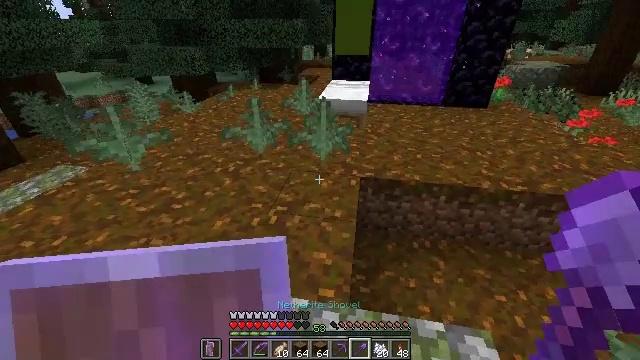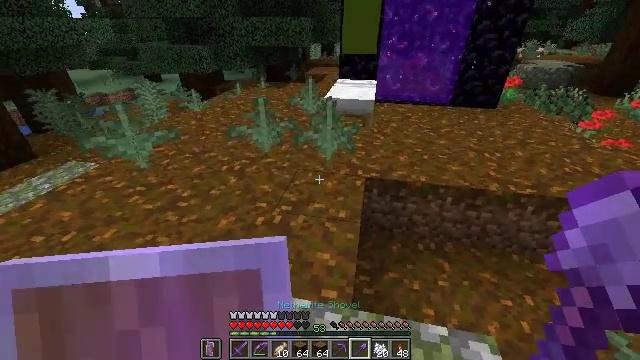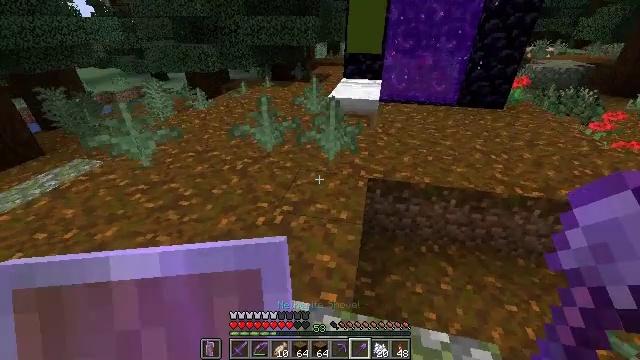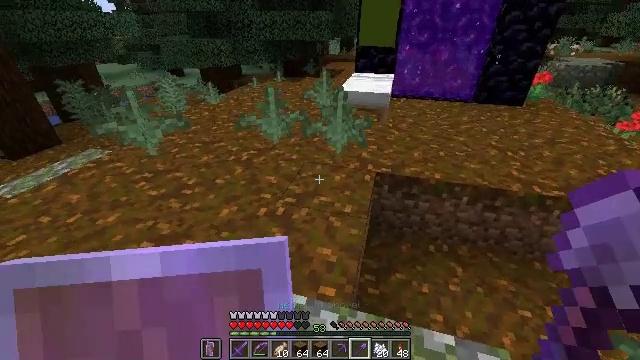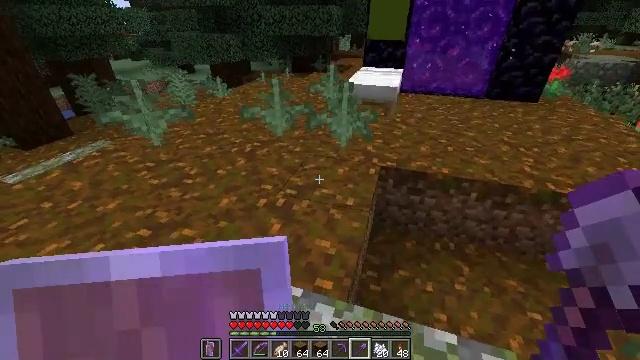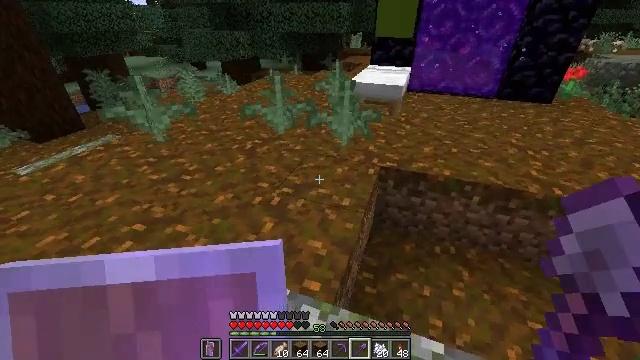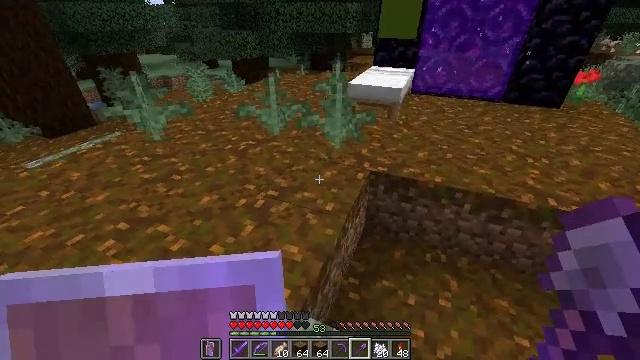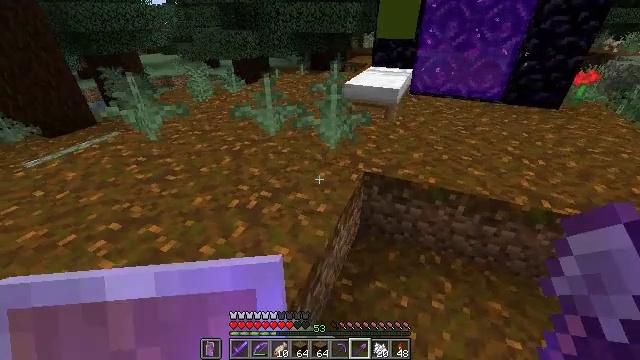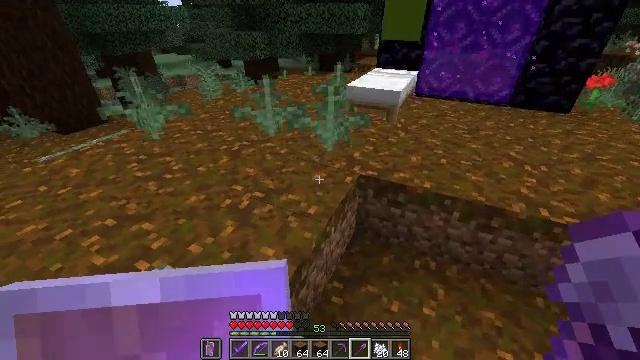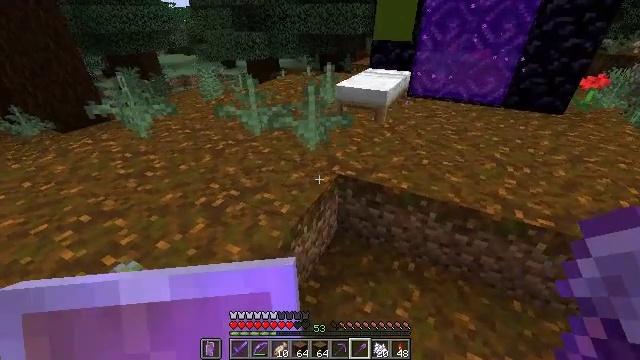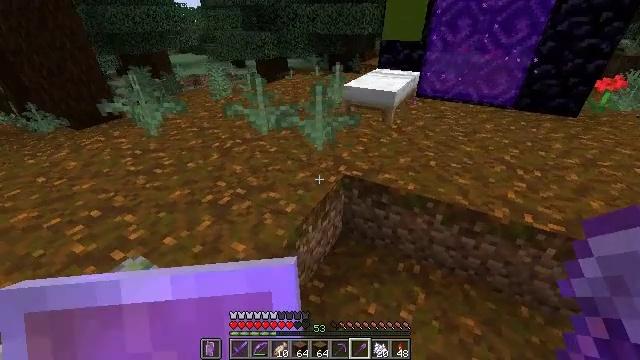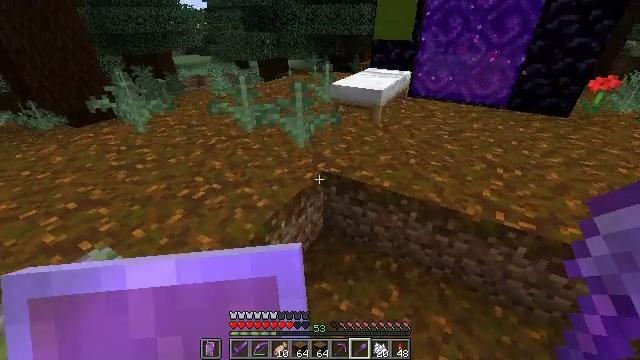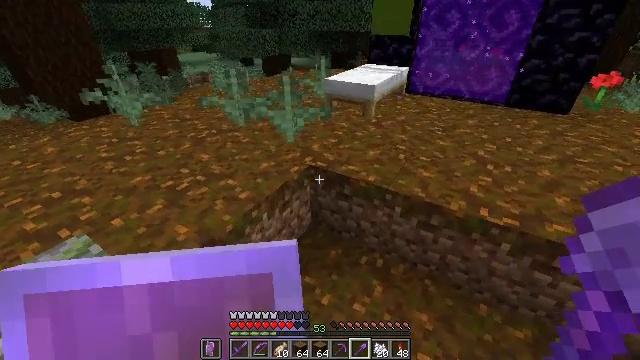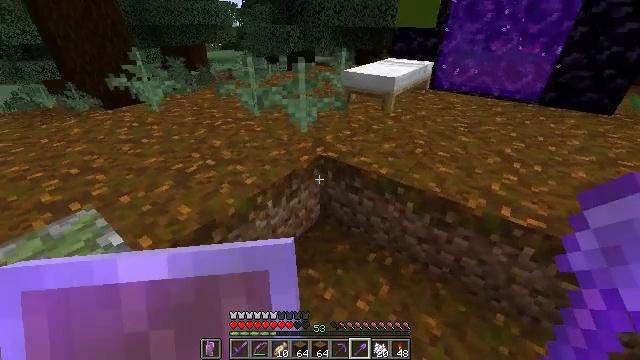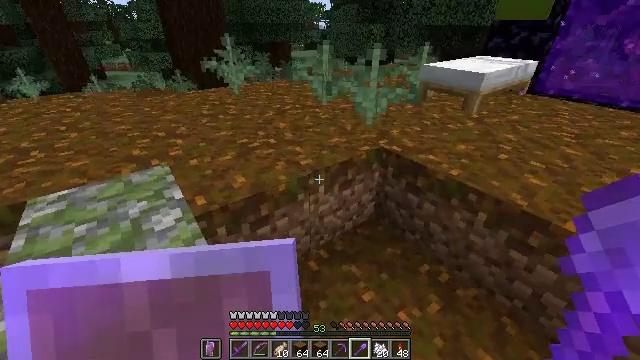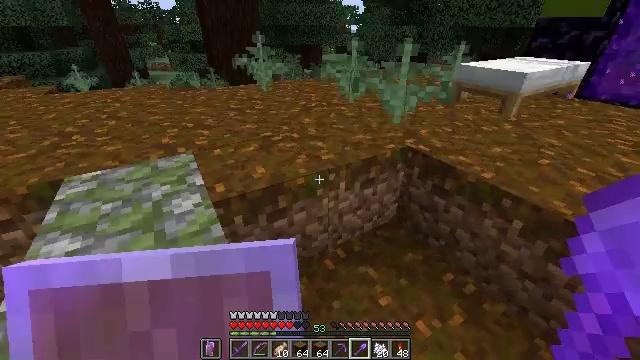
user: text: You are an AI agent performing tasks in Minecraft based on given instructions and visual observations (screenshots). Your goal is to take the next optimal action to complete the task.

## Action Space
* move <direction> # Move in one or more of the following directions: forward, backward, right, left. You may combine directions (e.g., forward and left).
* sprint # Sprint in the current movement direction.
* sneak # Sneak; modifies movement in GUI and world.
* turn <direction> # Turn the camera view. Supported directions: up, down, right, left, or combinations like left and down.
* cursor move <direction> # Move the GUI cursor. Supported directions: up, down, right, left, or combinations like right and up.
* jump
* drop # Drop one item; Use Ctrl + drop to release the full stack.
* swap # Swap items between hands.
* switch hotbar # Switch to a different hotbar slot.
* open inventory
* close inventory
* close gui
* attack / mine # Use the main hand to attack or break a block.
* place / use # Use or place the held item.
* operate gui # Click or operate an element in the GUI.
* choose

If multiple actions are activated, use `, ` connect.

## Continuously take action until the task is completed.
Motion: motion action
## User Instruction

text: Dig into the ground to collect podzol.
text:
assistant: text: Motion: move right, turn left
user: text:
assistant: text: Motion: move right, turn left
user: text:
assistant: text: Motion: move right, turn left
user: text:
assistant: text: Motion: move right, turn left
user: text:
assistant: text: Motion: move right, turn left
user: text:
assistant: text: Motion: move right, turn left
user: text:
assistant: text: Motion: move right
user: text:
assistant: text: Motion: move right, turn left
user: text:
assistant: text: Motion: move right, turn left
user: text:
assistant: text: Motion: move right, turn left
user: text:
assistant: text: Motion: move right, turn left
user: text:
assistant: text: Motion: move right, turn left
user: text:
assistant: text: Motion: move right, turn left
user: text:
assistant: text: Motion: move right, turn left
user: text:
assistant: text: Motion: move right, turn left
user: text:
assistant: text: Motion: turn left and up
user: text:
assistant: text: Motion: turn left
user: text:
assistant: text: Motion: no_op
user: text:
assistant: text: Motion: turn left and up
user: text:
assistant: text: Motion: turn left and up
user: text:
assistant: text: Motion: turn left and up
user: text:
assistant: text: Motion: no_op
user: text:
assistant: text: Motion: turn left and up
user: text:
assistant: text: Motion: turn up
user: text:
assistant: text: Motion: no_op
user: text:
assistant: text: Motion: attack / mine
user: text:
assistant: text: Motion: attack / mine
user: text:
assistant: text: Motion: attack / mine
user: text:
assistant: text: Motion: turn right, attack / mine
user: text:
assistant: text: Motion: turn right and up, attack / mine